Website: home-depot
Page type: delivery-shipping
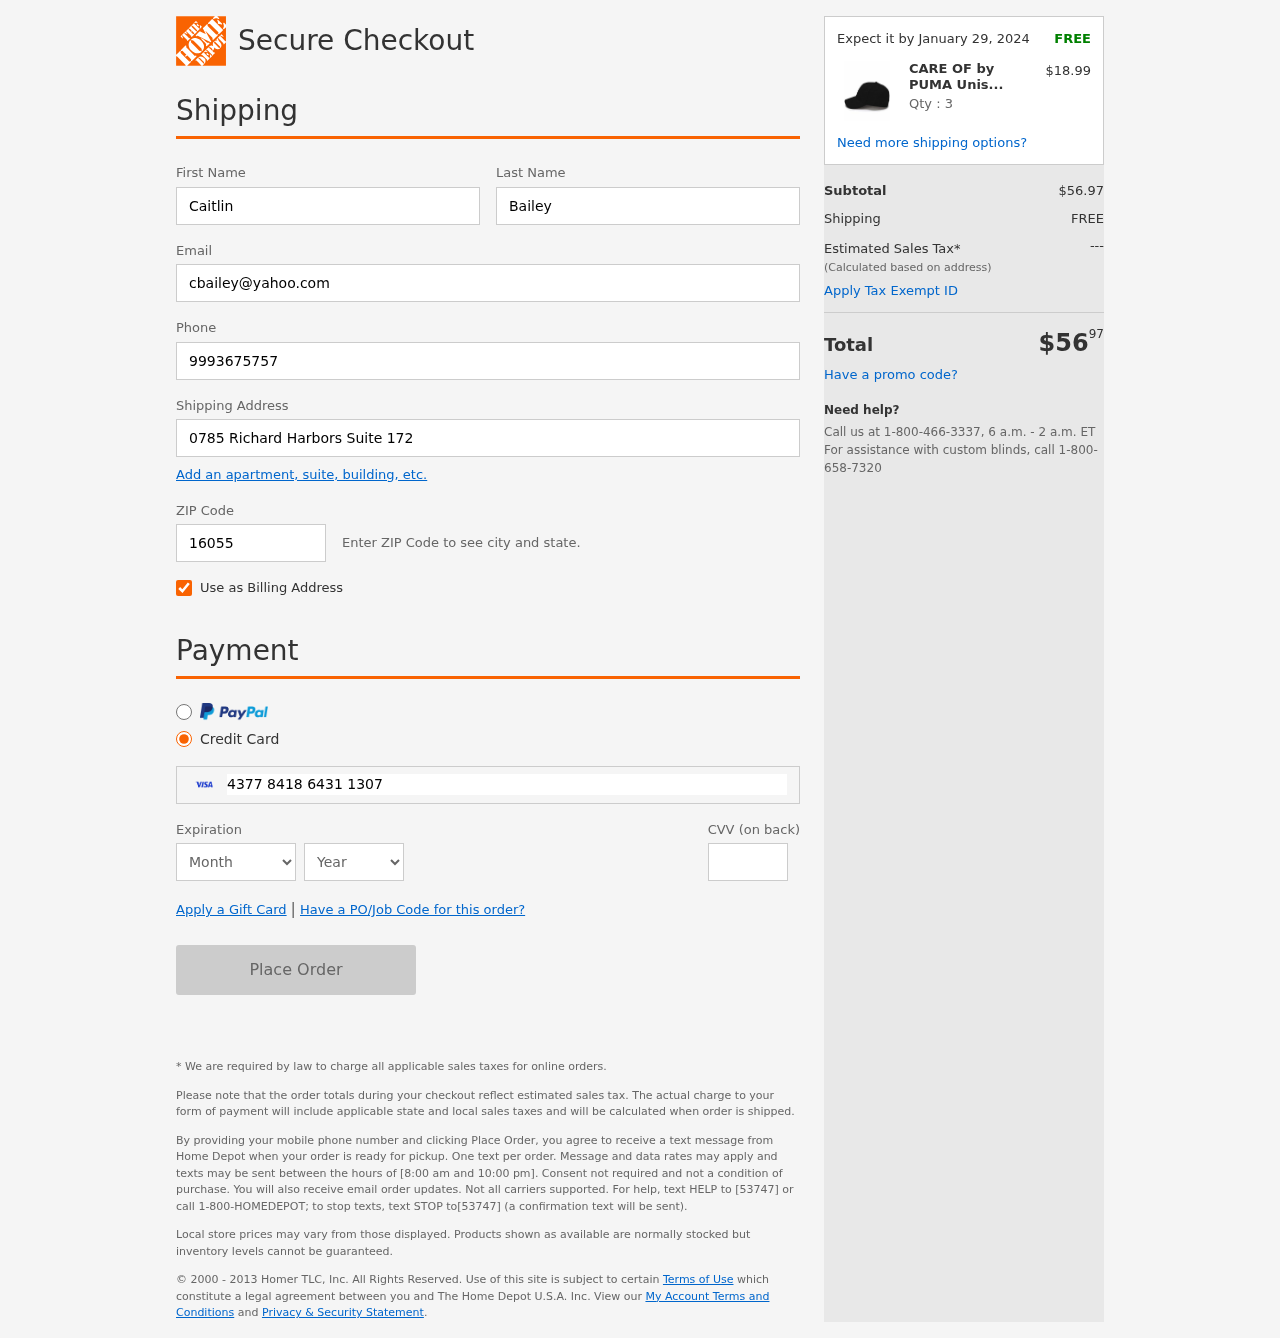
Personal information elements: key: PII_CARD_CVV
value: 211
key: PII_CARD_EXPIRY_MONTH
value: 04
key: PII_CARD_EXPIRY_YEAR
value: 30
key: PII_CARD_NUMBER
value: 4377 8418 6431 1307
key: PII_EMAIL
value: cbailey@yahoo.com
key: PII_FIRSTNAME
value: Caitlin
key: PII_LASTNAME
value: Bailey
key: PII_PHONE
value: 9993675757
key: PII_POSTCODE
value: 16055
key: PII_STREET
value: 0785 Richard Harbors Suite 172
Product elements: key: PRODUCT1_NAME
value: CARE OF by PUMA Unisex Stretch Fit Sports Cap, Black, S/M
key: PRODUCT1_PRICE
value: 18.99
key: PRODUCT1_QUANTITY
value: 3
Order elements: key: ORDER_DELIVERY_DATE
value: Expect it by January 29, 2024
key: ORDER_SUBTOTAL
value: $56.97
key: ORDER_SHIPPING_COST
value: FREE
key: ORDER_TOTAL
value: $5697